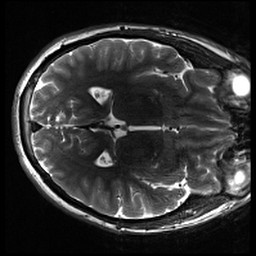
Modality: inplaneT2
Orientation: axial